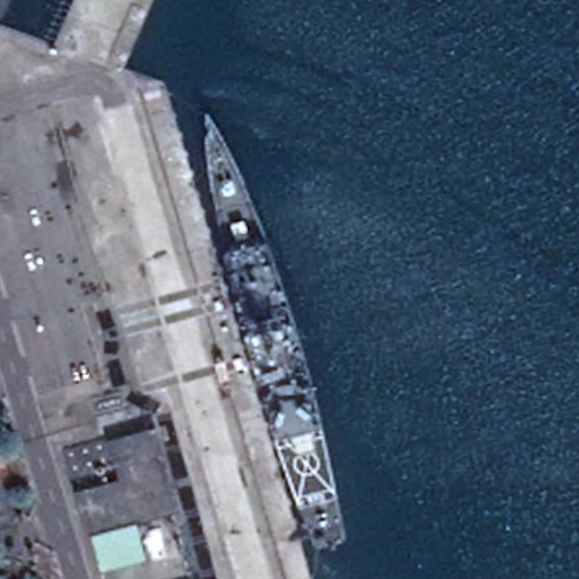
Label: Kidd-class_destroyer